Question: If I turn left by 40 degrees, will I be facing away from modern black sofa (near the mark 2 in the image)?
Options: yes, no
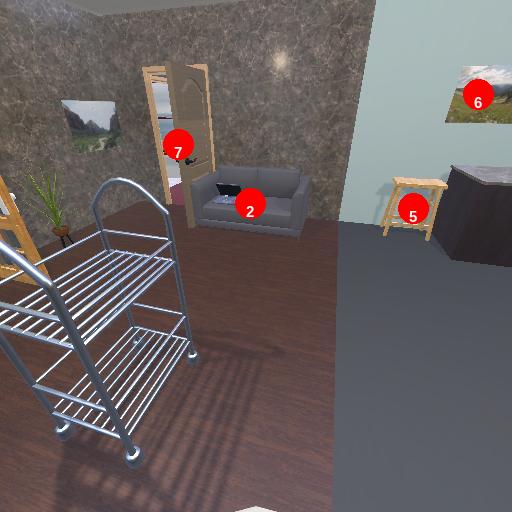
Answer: yes